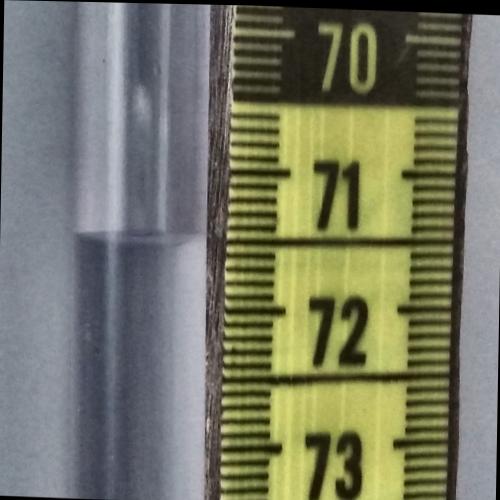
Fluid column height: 71.5 cm